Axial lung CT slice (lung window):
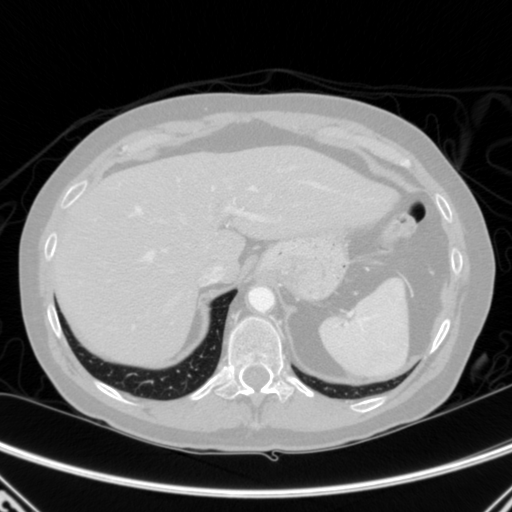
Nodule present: no